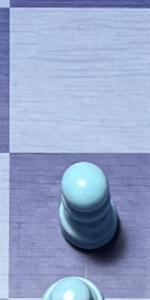
Label: Pawn_White